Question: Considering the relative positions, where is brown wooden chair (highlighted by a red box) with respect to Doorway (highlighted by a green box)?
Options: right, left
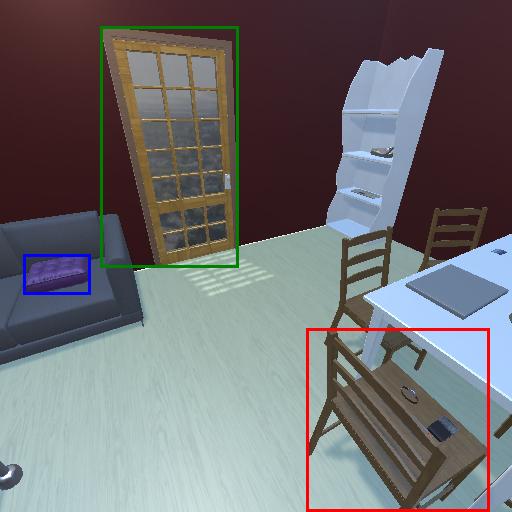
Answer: right